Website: lowes
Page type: customer-info-address
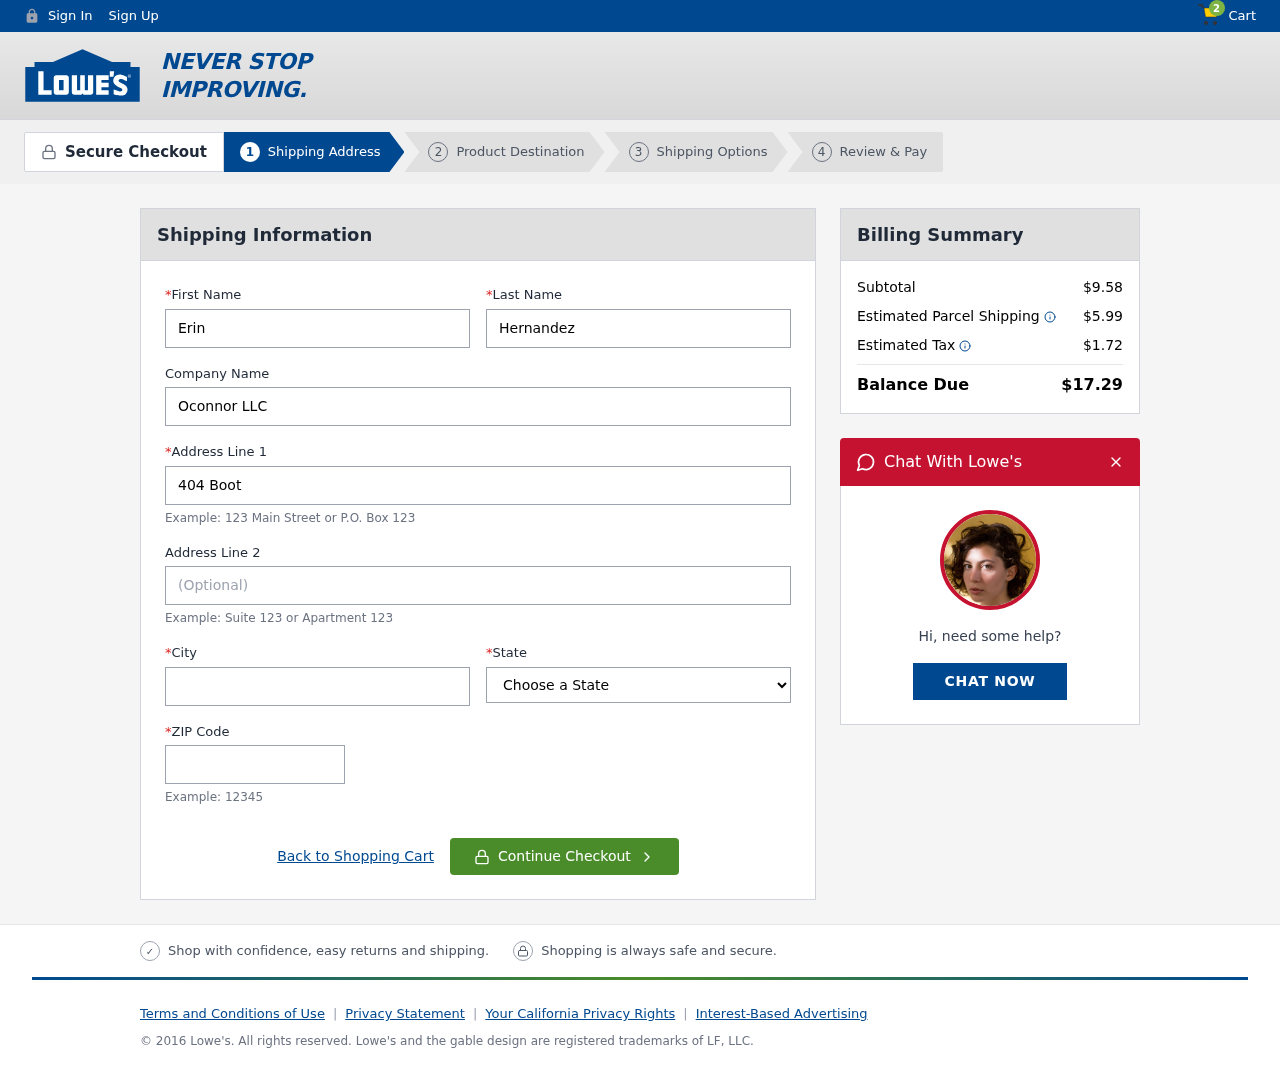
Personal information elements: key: PII_CITY
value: Gravesbury
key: PII_COMPANY
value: Oconnor LLC
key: PII_FIRSTNAME
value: Erin
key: PII_LASTNAME
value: Hernandez
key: PII_POSTCODE
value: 35455
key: PII_STATE
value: PR
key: PII_STREET
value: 404 Booth Parkways
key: PII_STREET2
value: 7376 Perkins Knoll Suite 277
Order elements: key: ORDER_NUM_ITEMS
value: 2
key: ORDER_SUBTOTAL
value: $9.58
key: ORDER_SHIPPING_COST
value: $5.99
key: ORDER_TAX
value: $1.72
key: ORDER_TOTAL
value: $17.29